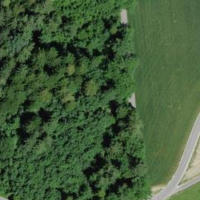
EUNIS habitat code: 44
Species observed at this site:
Pholidoptera griseoaptera
Fraxinus excelsior
Nemobius sylvestris